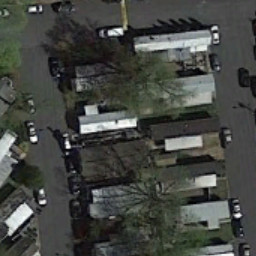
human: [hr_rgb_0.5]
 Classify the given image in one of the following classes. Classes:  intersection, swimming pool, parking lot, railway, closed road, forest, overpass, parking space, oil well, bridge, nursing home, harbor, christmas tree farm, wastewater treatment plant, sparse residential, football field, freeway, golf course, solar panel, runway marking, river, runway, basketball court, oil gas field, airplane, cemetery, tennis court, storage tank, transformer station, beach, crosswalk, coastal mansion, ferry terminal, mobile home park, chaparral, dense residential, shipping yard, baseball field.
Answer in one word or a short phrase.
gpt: mobile home park